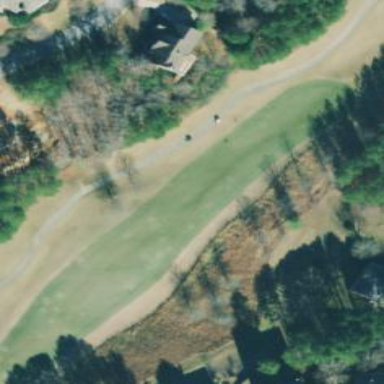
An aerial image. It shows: Golf fairway in the image.